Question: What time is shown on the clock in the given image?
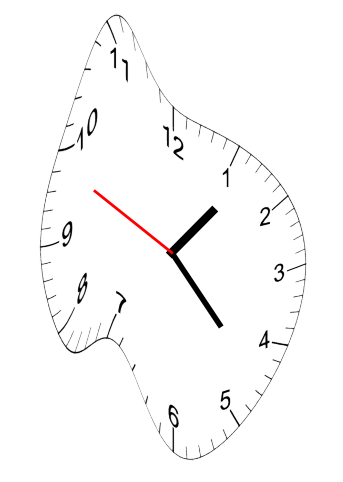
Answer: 01:22:49